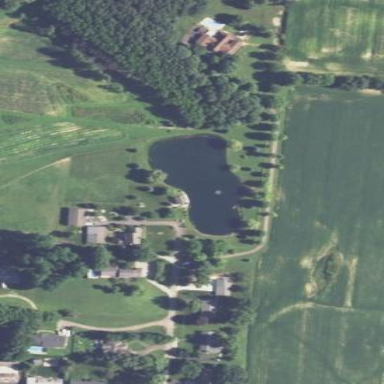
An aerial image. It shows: Pond surrounded by basin.